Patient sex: F
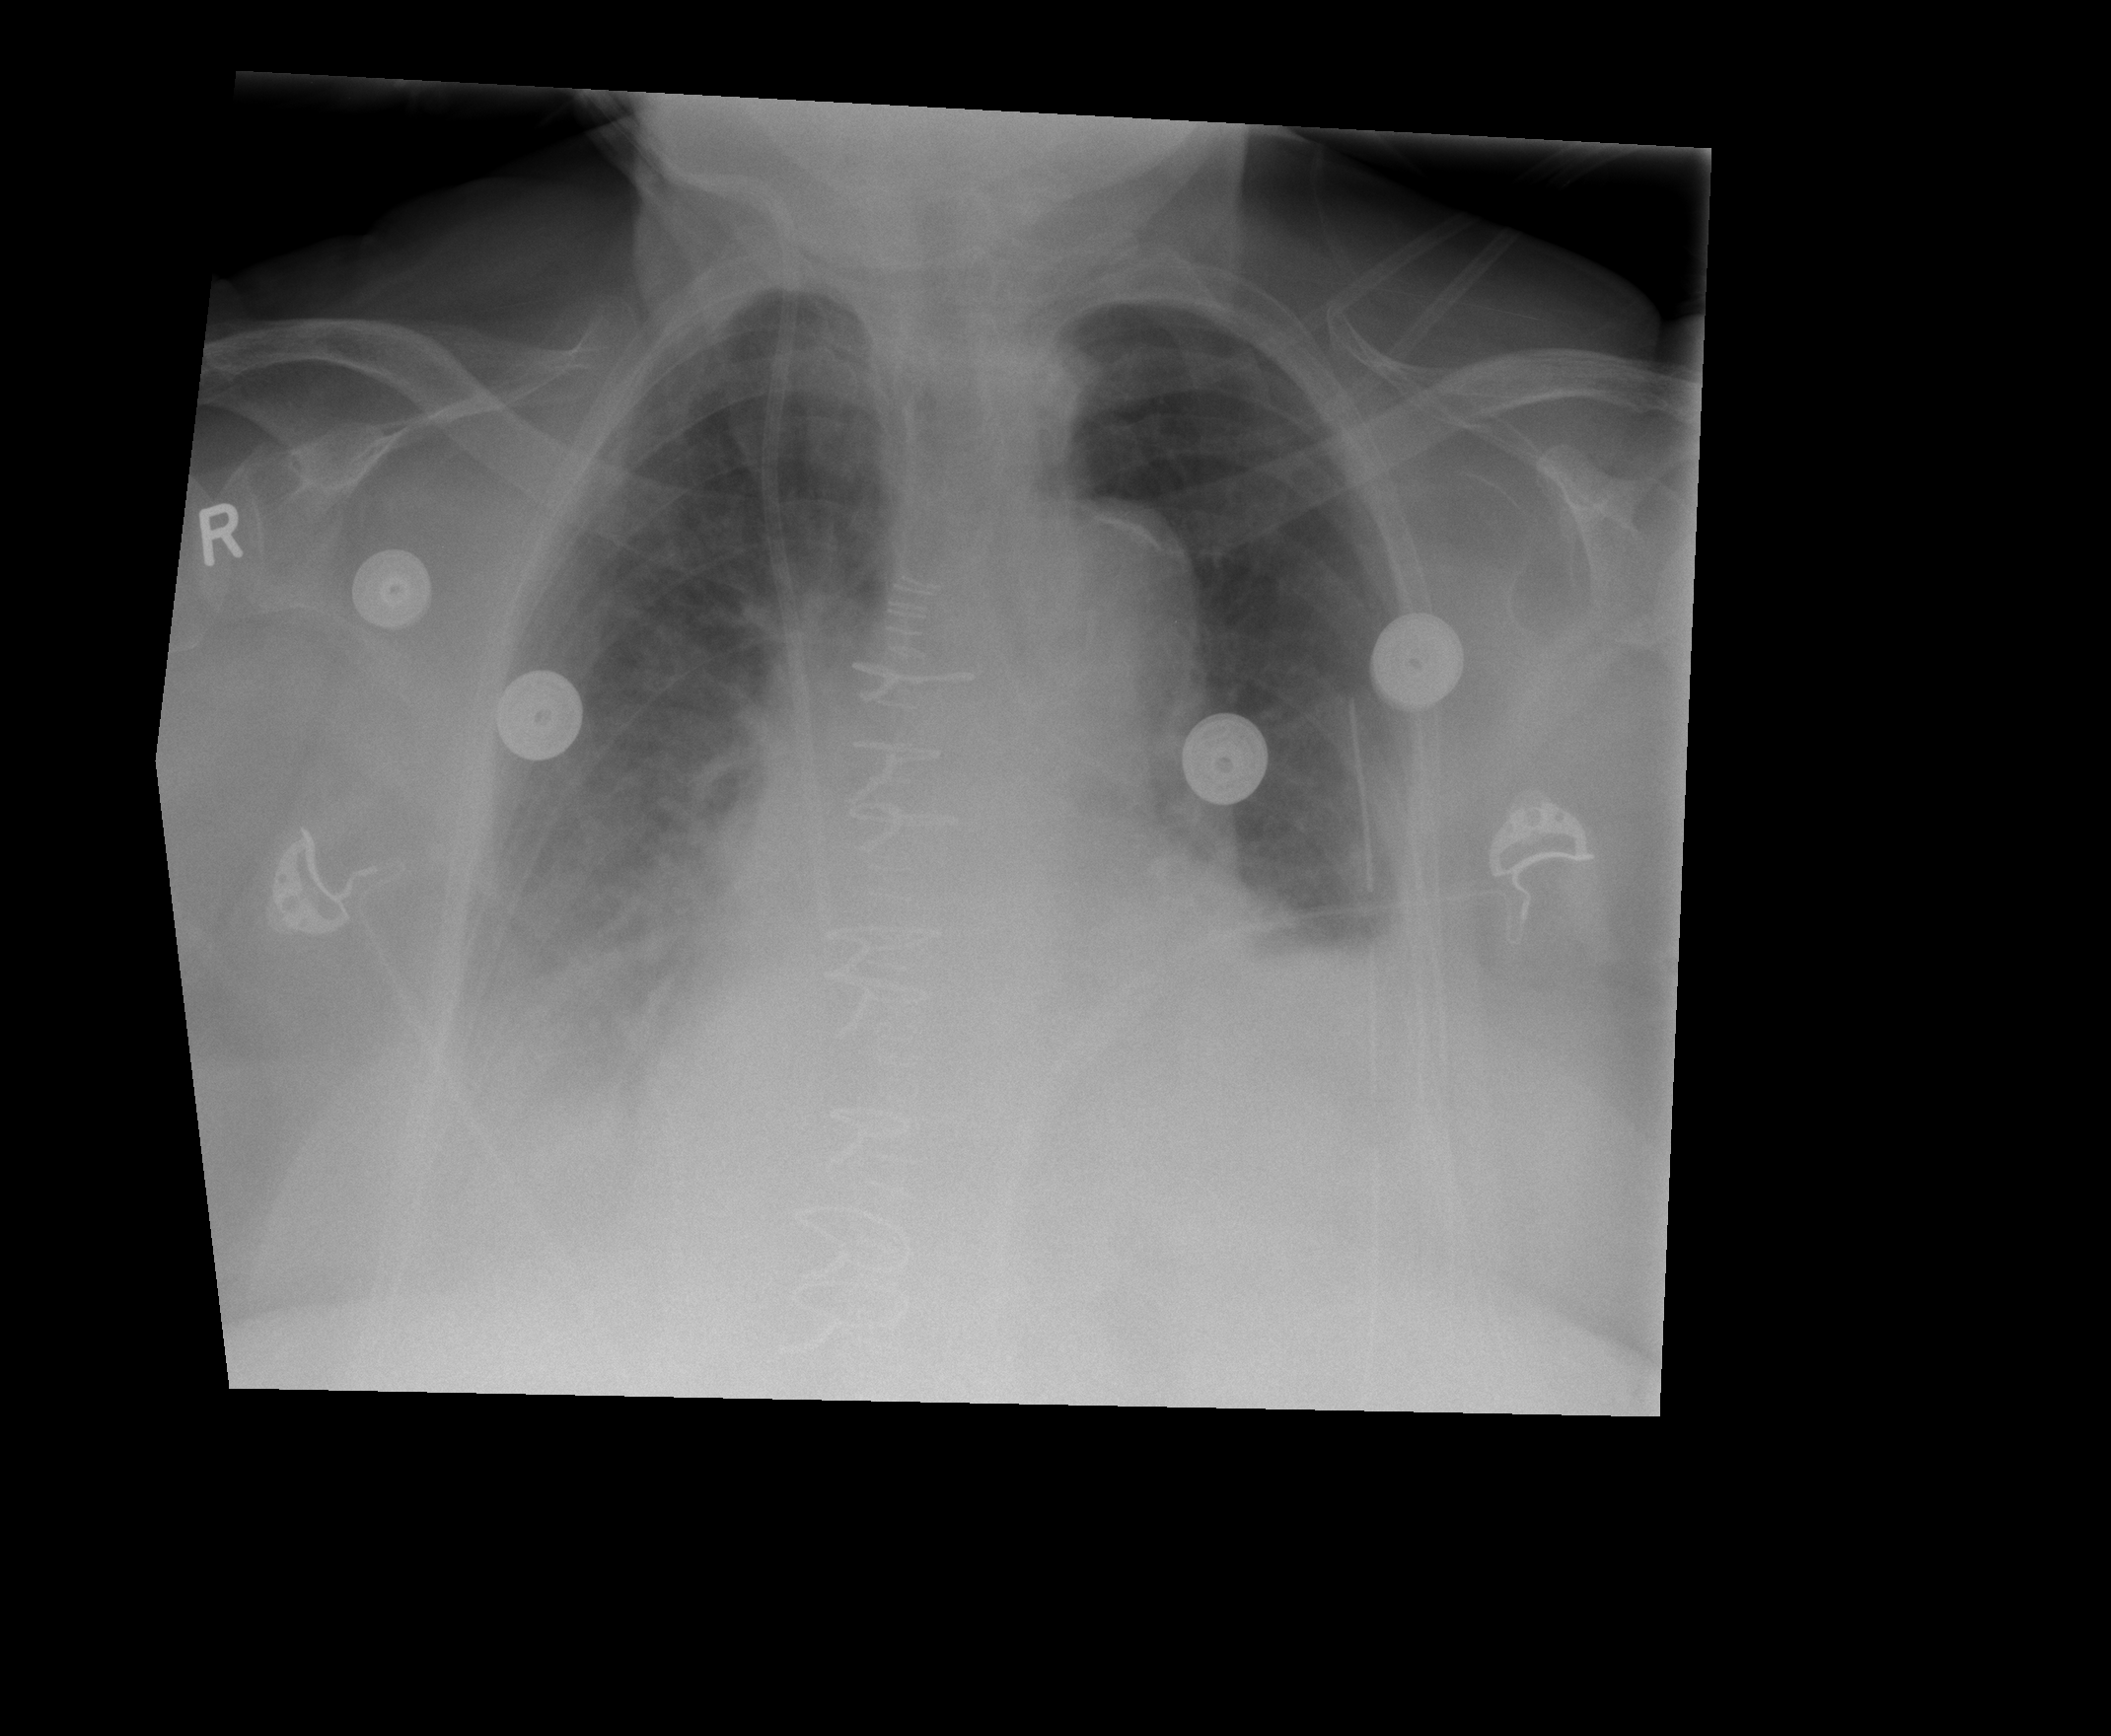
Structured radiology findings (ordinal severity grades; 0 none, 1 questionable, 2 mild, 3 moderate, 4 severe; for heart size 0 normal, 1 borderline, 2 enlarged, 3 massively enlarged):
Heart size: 2
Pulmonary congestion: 3
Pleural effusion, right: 3
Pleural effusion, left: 2
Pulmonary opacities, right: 0
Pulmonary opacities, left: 0
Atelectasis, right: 2
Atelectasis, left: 2